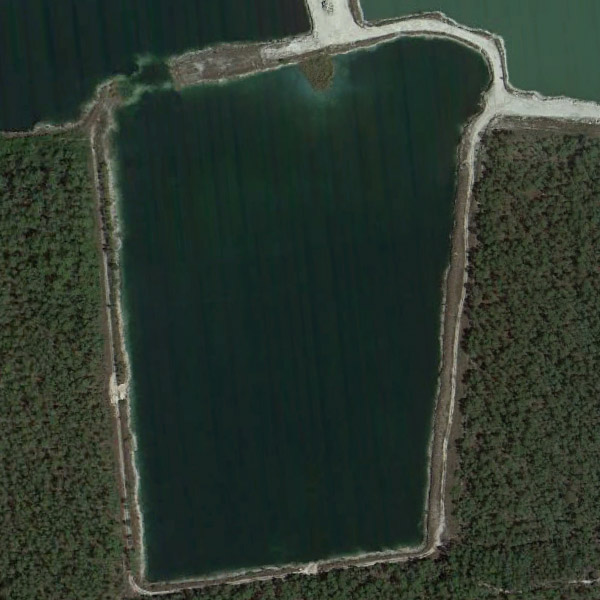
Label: Pond